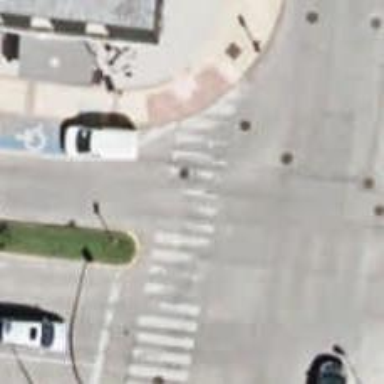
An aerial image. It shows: Road crossing with traffic signals.